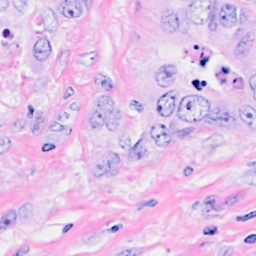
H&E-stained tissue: Breast